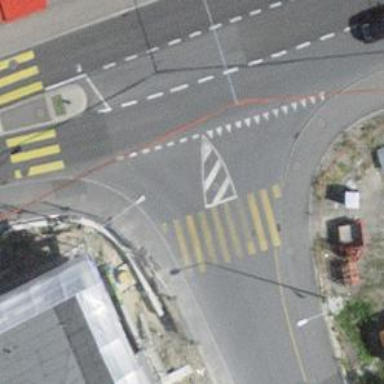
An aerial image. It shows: Sidewalk along the footway.